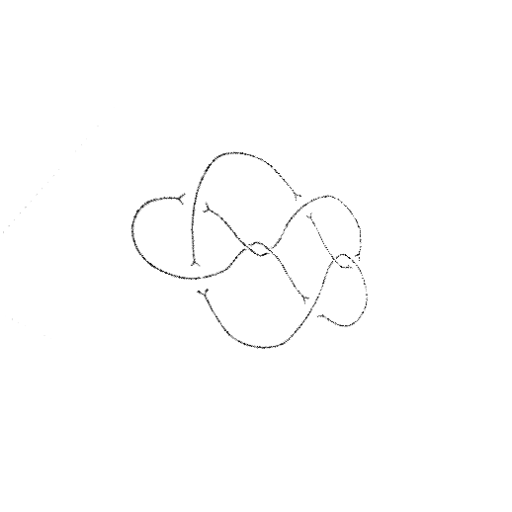
Crossing number: 8